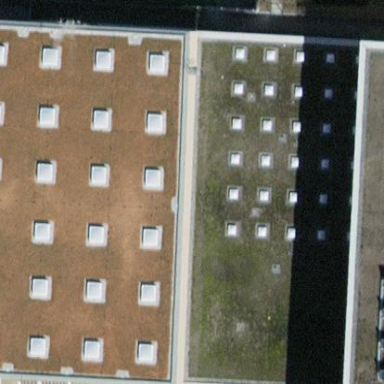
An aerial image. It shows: School building with flat roof.